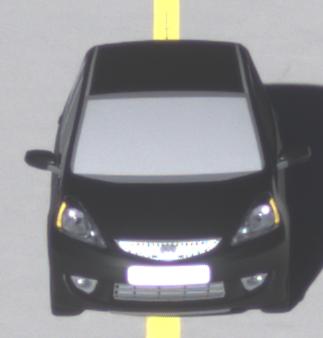
Make: Honda
Model: Jazz 1.2
Detailed model: Jazz (III) (11/08 - 04/11)
Model produced from: 2008/11
Model produced until: 2010/10
Doors: 5
Color: black
Road condition: wet road
Daytime: sunrise or sunset
Contrast: high contrast